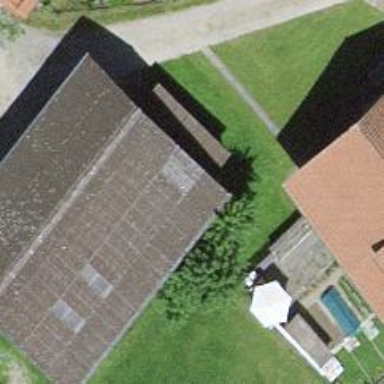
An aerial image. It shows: Shed.